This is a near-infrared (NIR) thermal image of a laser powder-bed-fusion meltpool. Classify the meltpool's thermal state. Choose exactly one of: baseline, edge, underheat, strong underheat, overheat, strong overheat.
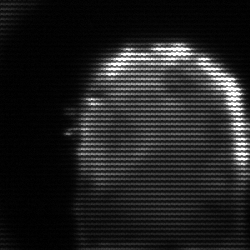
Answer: baseline